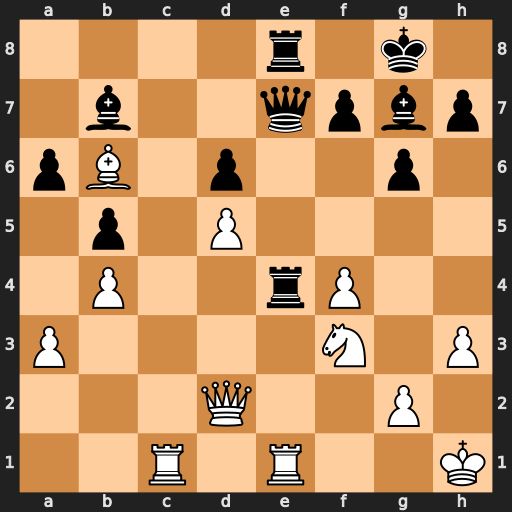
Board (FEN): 4r1k1/1b2qpbp/pB1p2p1/1p1P4/1P2rP2/P4N1P/3Q2P1/2R1R2K
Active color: w
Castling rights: -
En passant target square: -
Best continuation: Rxe4 Qxe4 Re1 Qxe1+ Nxe1